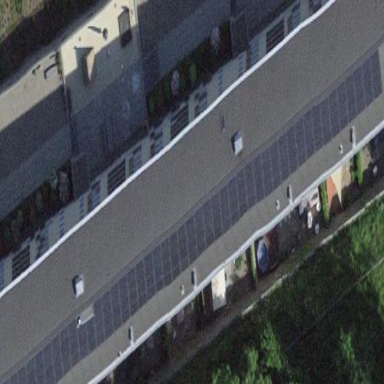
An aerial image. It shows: Solar power generator.